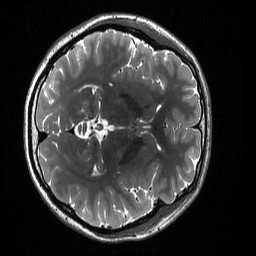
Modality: T2w
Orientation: axial
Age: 22
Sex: female